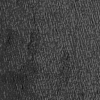
Atmospheric dust classification: not_dusty